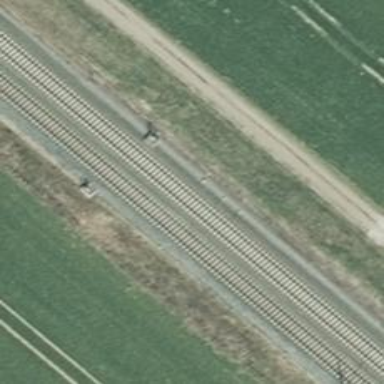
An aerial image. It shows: Railway signal.